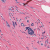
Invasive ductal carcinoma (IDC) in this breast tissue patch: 1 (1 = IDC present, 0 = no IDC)